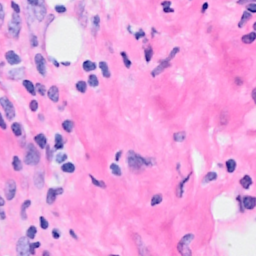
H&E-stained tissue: Breast